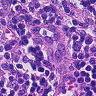
Metastatic tissue present: no